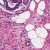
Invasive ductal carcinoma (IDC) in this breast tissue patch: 0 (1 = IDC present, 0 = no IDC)